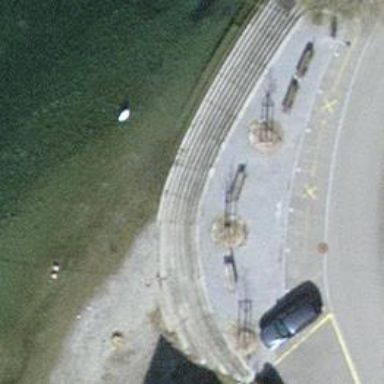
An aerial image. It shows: Brown bench in the vicinity.